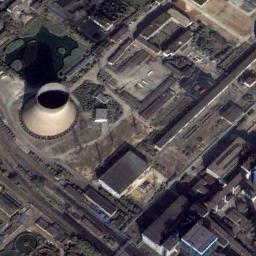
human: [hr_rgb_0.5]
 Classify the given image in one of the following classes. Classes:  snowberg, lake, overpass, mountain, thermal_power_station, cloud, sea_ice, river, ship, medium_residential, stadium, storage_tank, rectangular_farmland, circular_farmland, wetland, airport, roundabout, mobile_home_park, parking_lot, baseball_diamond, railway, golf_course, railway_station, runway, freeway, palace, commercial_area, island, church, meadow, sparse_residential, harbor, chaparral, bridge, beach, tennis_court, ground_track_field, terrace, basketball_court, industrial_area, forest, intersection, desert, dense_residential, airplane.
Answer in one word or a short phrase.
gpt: thermal_power_station